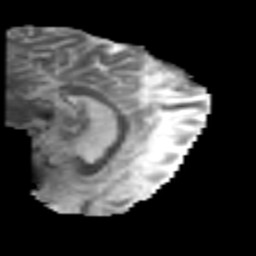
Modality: MD
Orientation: sagittal
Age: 46
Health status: ill
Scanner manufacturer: philips
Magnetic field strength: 3 T
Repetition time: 9 s
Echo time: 0.127 s